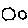
Label: hexagon